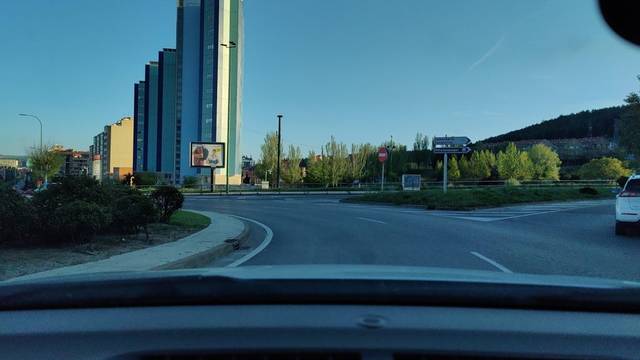
Region: Spain
Coordinates: 42.357, -3.693